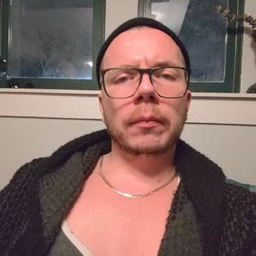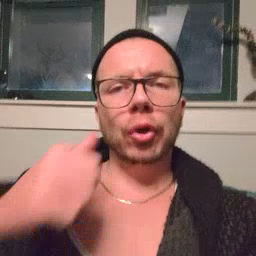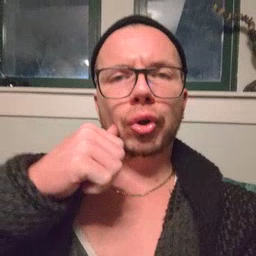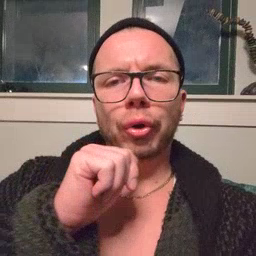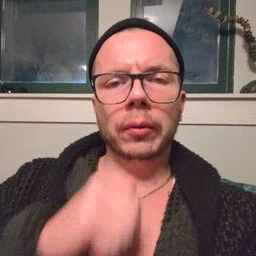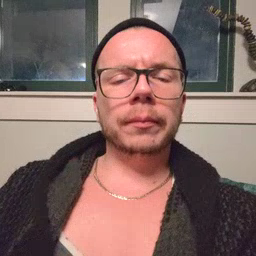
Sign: girl